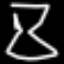
Label: hourglass